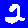
Digit: 2